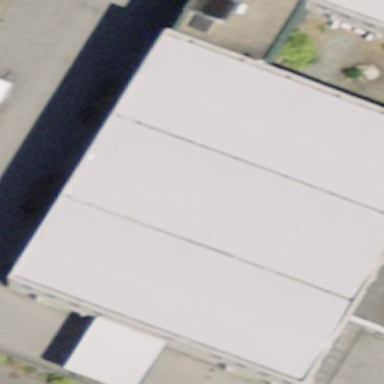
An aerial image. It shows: Industrial building.